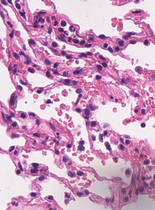
Tumor epithelial tissue: no
Tumor-associated stroma tissue: no
Normal tissue: yes